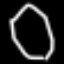
Label: octagon